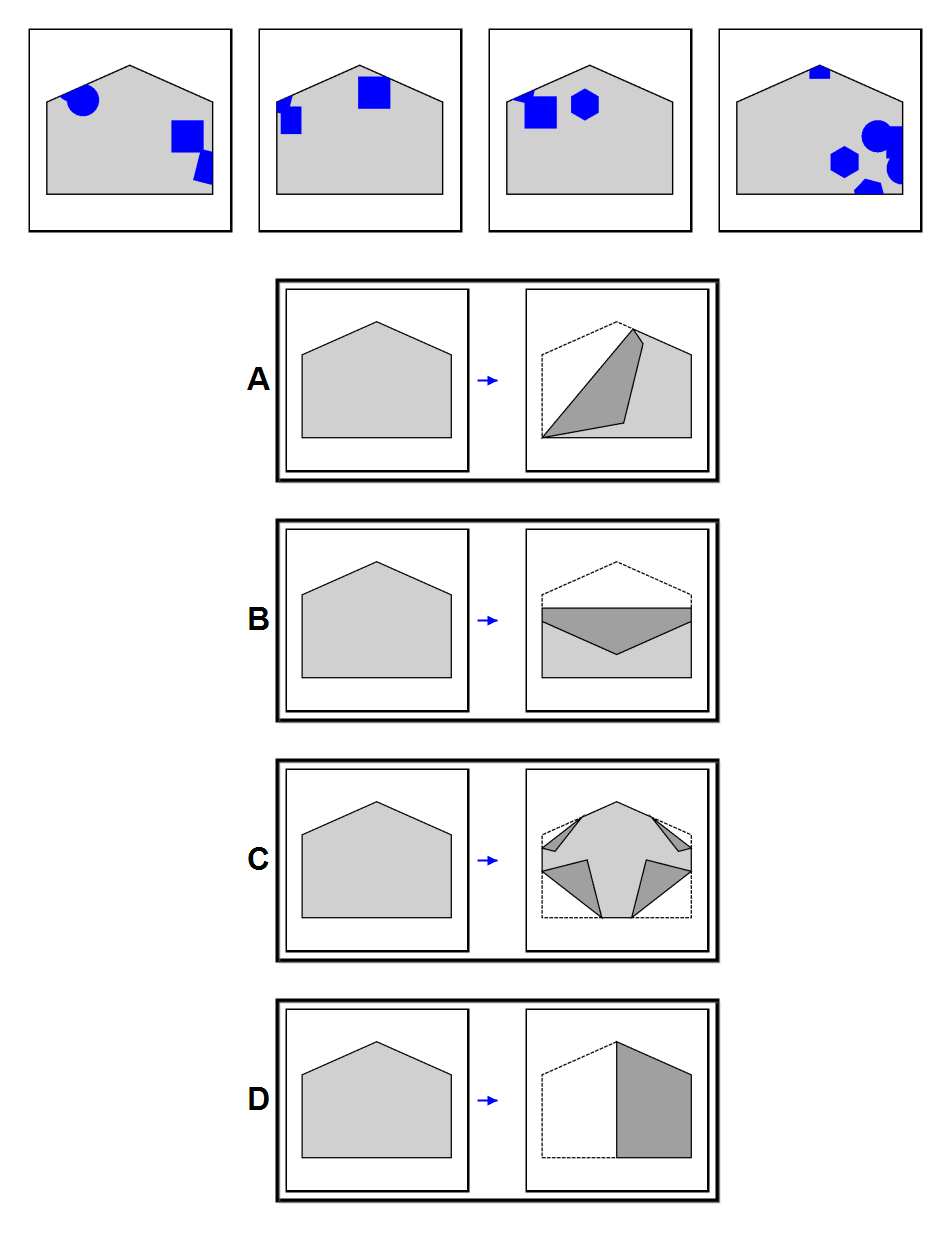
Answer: C